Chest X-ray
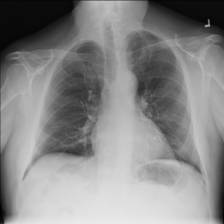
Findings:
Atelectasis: negative
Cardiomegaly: negative
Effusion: negative
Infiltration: negative
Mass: negative
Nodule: negative
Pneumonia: negative
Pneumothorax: negative
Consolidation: negative
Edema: negative
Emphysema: negative
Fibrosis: negative
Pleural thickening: negative
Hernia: negative